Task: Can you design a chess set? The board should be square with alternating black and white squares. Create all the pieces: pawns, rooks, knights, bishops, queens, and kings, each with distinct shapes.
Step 2423:
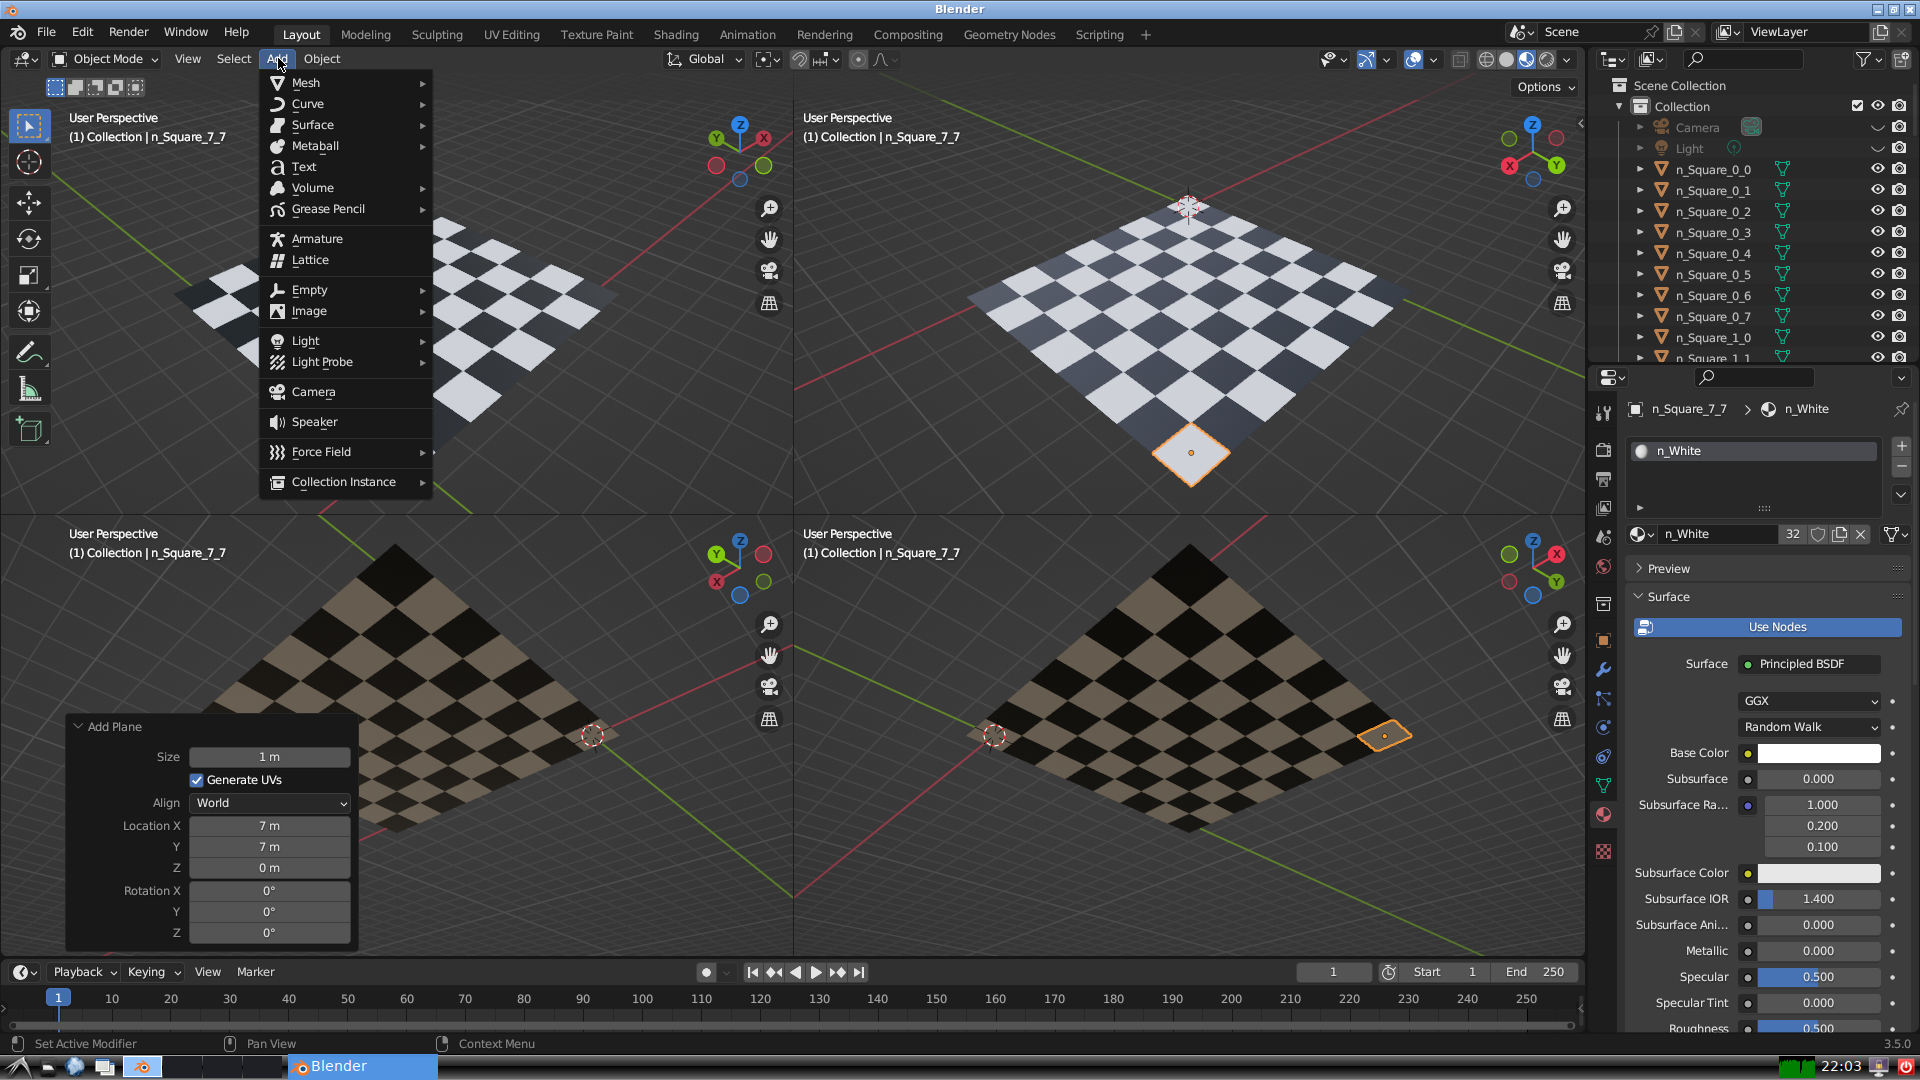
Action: {"mouse_move": [304, 82]}